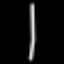
Label: line